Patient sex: M
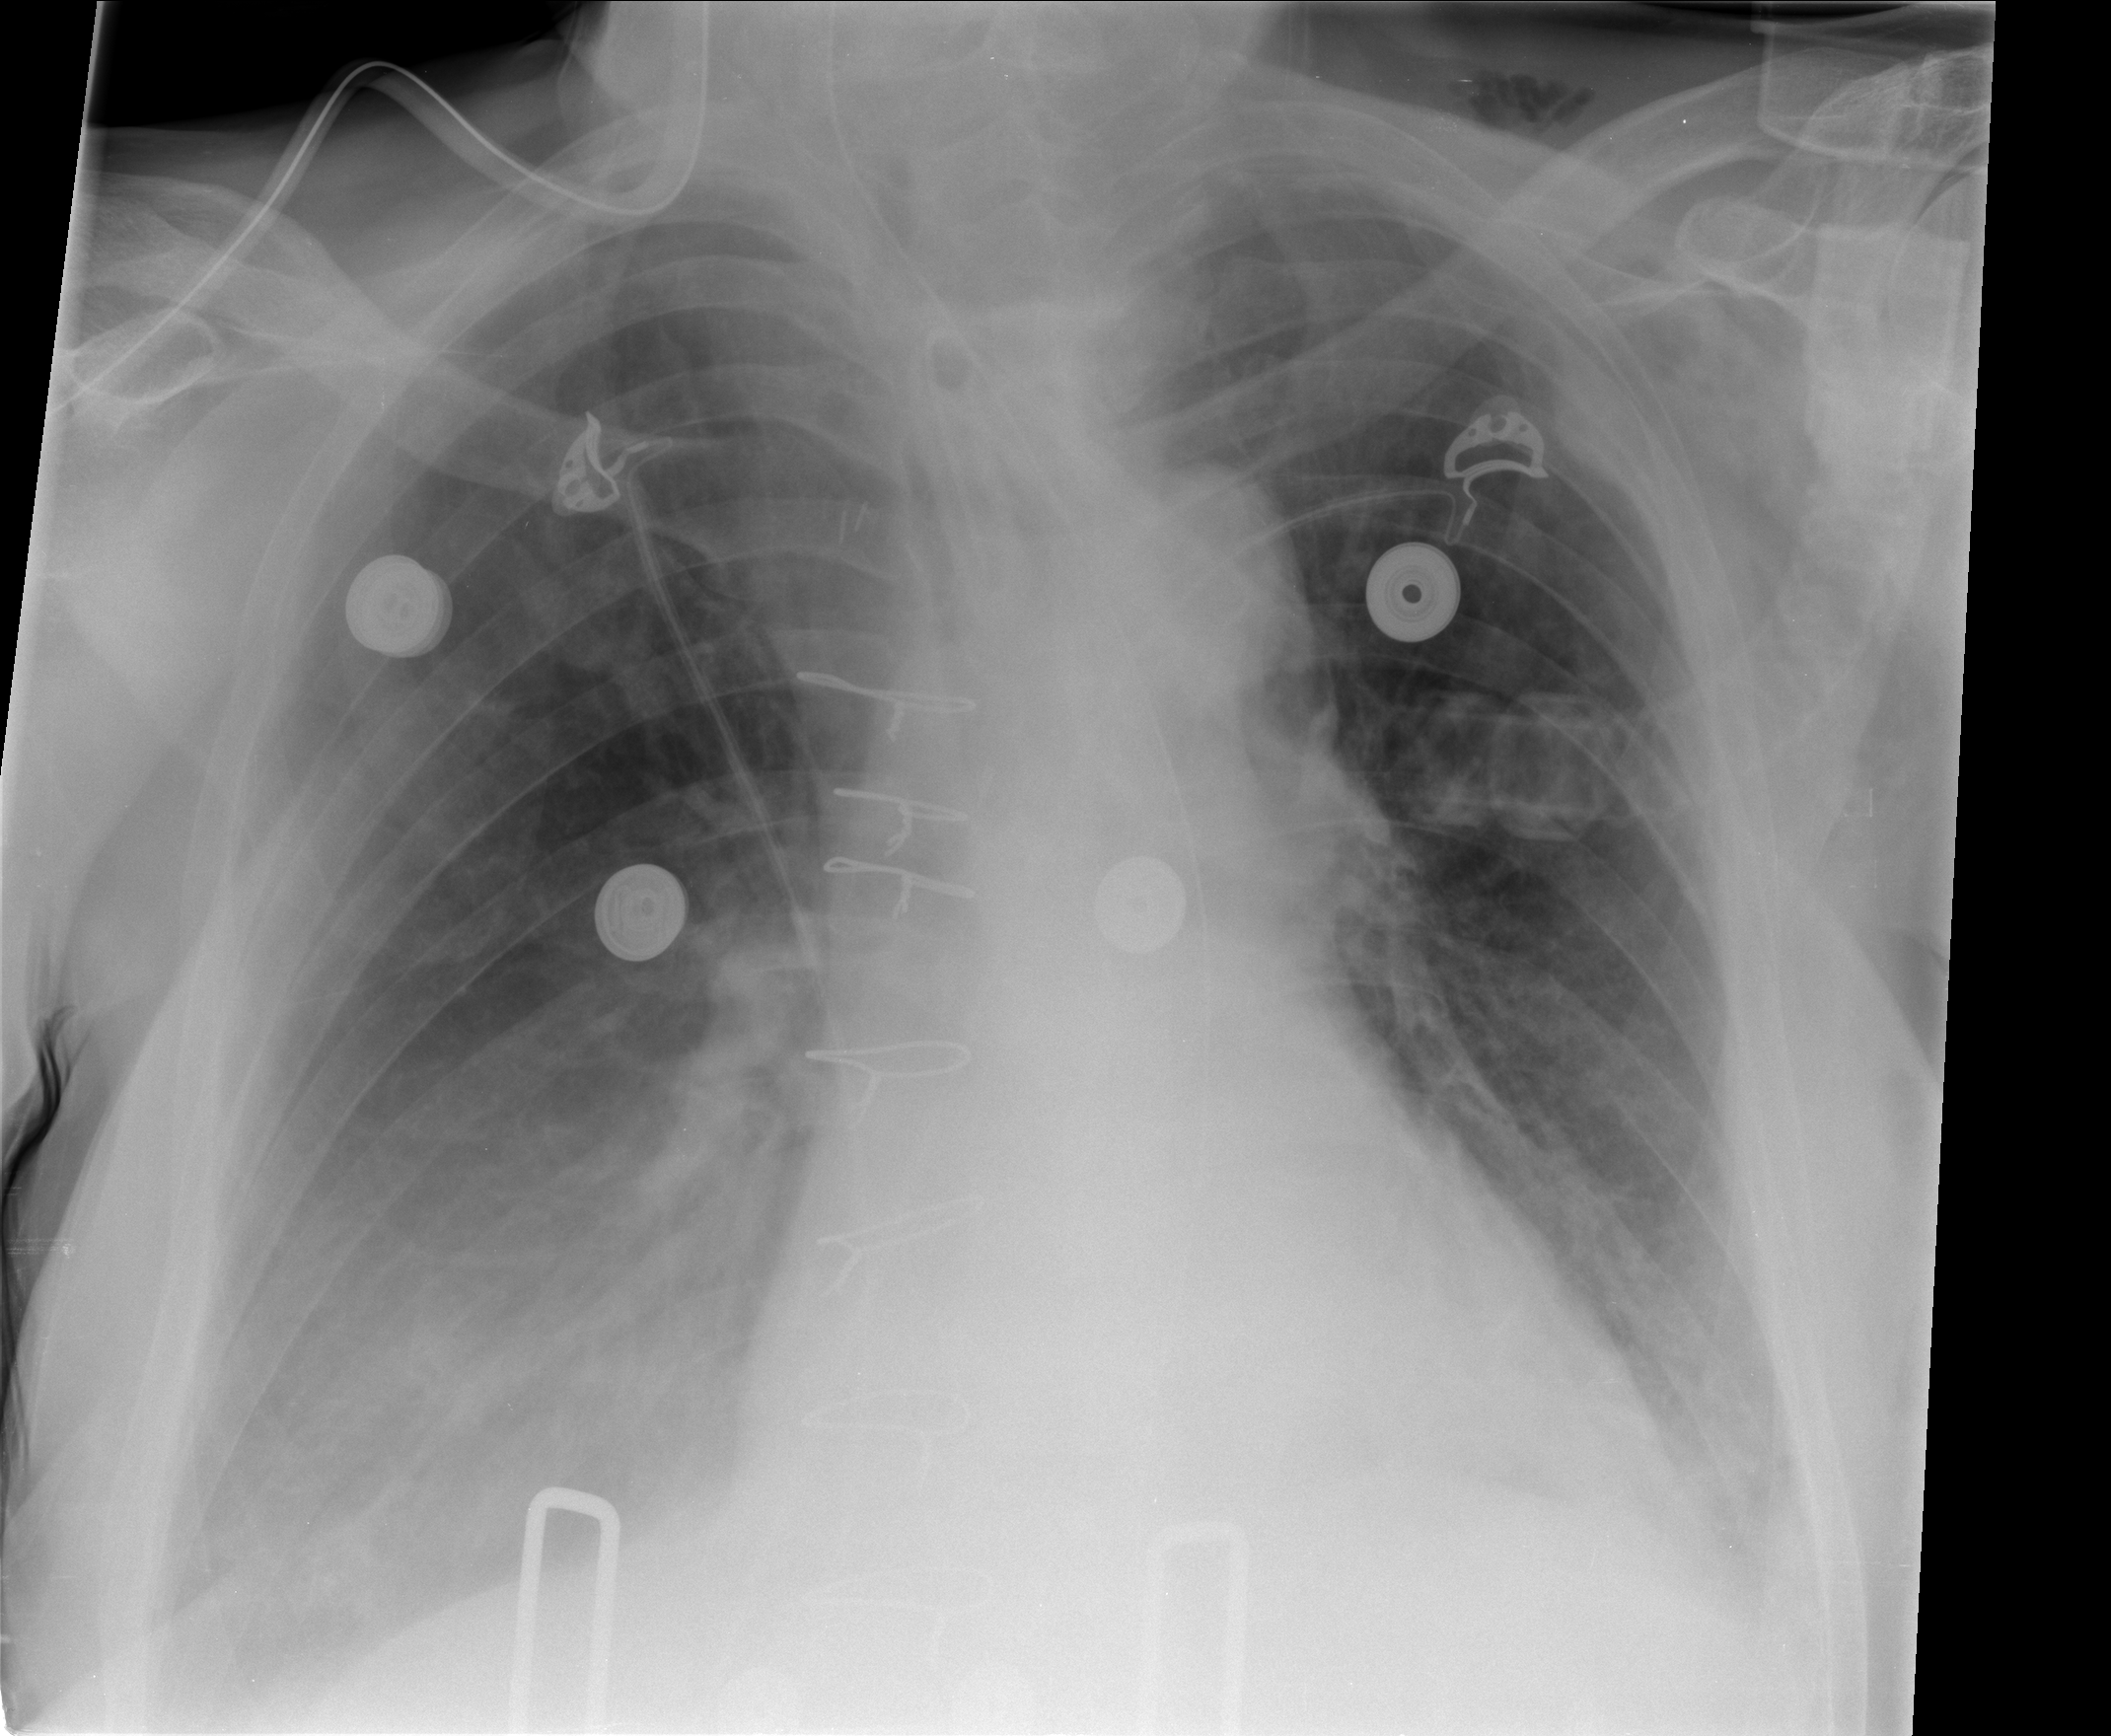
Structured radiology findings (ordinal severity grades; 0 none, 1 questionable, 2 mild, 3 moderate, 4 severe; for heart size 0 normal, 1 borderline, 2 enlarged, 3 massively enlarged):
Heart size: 0
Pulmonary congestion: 2
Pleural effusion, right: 3
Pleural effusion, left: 2
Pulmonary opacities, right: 0
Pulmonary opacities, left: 0
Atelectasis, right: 2
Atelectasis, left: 2